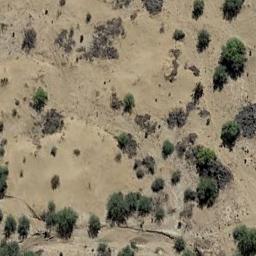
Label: chaparral